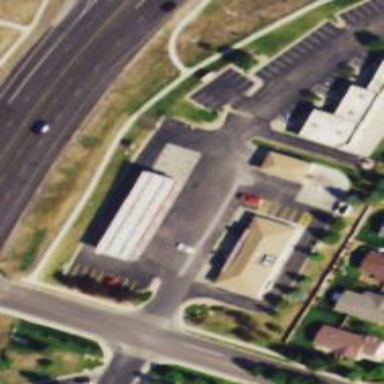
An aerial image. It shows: Convenience shop.